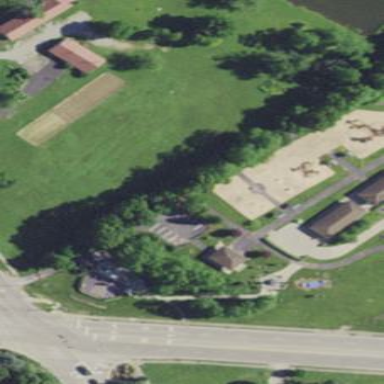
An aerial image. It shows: Playground area for leisure activities on the land.